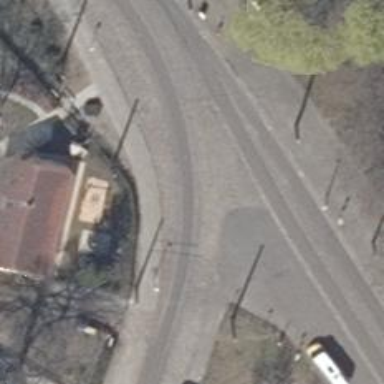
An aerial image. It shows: Residential road with sidewalks on both sides. The surface of the right sidewalk is made of sett.